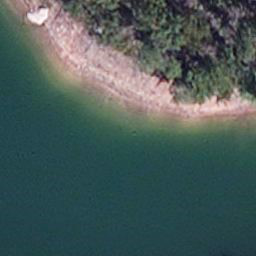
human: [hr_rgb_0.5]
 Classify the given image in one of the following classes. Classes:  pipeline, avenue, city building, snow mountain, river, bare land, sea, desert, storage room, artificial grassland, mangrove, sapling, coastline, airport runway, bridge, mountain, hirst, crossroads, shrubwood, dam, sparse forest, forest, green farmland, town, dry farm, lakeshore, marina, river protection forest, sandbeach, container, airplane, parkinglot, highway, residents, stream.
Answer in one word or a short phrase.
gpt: lakeshore